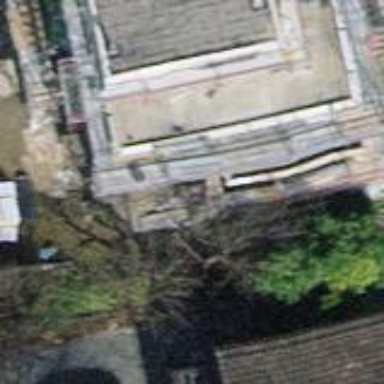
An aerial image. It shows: Detached building.